如图，正方形$CDEF$的边$CD$在$\text{Rt}\triangle ABC$的直角边$BC$上，顶点$E$、$F$分别在边$AB$、$AC$上．已知两条直角边$BC$、$AC$的长分别为$5$和$12$，那么正方形$CDEF$的边长为\underline{\qquad\qquad}．

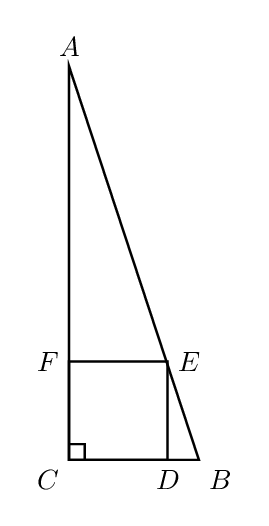
【解答】
\noindent 【答案】$\dfrac{60}{17}$\\
\noindent 【详解】解：$\because$ 四边形$EFCD$是正方形，\\
$\therefore EF \parallel CD$，$EF = FC = CD = DE$，\\
$\therefore \triangle AFE \sim \triangle ACB$，\\
$\therefore \dfrac{EF}{BC} = \dfrac{AF}{AC}$，\\
$\because BC$、$AC$的长分别为$5$和$12$，\\
$\therefore \dfrac{EF}{5} = \dfrac{12 - CF}{12} = \dfrac{12 - EF}{12}$，\\
$\therefore EF = \dfrac{60}{17}$，\\
即正方形$CDEF$的边长为$\dfrac{60}{17}$，\\
故答案为：$\dfrac{60}{17}$．